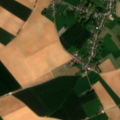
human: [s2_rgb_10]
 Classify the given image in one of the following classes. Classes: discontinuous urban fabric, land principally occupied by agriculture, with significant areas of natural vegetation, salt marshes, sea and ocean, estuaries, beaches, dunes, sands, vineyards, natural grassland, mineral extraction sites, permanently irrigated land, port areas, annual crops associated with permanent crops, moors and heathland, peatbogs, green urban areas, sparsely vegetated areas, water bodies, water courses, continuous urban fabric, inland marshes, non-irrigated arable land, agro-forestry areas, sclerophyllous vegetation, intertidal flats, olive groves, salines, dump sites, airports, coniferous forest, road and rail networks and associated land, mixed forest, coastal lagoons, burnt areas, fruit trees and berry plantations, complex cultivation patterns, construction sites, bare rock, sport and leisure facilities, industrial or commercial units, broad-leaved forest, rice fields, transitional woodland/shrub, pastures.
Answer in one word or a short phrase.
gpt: discontinuous urban fabric, non-irrigated arable land, complex cultivation patterns